Question: I have a 'ul' wrapped in a '.box'. I have set the bottom border for the '.box'. The 'ul' items also have bottom border, I want the 'li' border to place over the '.box' border so that the '.box' border is no more visible. I'm trying to do that by setting 'margin-bottom: -1px' but doesn't work.
Please see attached image:

Here's what I'm trying:
'''
<div class="box">
<ul>
<li>Hello</li>
<li>World</li>
</ul>
</div>
'''
'''
.box{
border-bottom: 1px solid blue;
overflow: hidden;
}
ul{
list-style: none;
margin: 0;
padding: 0;
}
ul li{
float: left;
background: green;
border: 1px solid red;
}
'''
<URL>
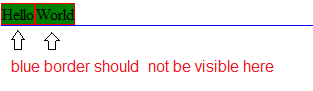
Answer: You basically want the 'li' to overflow its '.box' parent, but '.box' is set with 'overflow:hidden;'.
A possible solution can be to first set the 'li' with 'position:relative;' and then make it overflow with 'bottom:-1px;'. Then remove 'overflow:hidden;' from the '.box' container and find an alternative way to overcome the clear bug.
For example:
'''
.box {
display:table; /* overcome the clear bug */
width:100%;
border-bottom: 1px solid blue;
}
ul {
list-style: none;
margin: 0;
padding: 0;
}
ul li {
position:relative;
bottom:-1px;
float: left;
background: green;
border: 1px solid red;
}
'''
## See jsFiddle demo